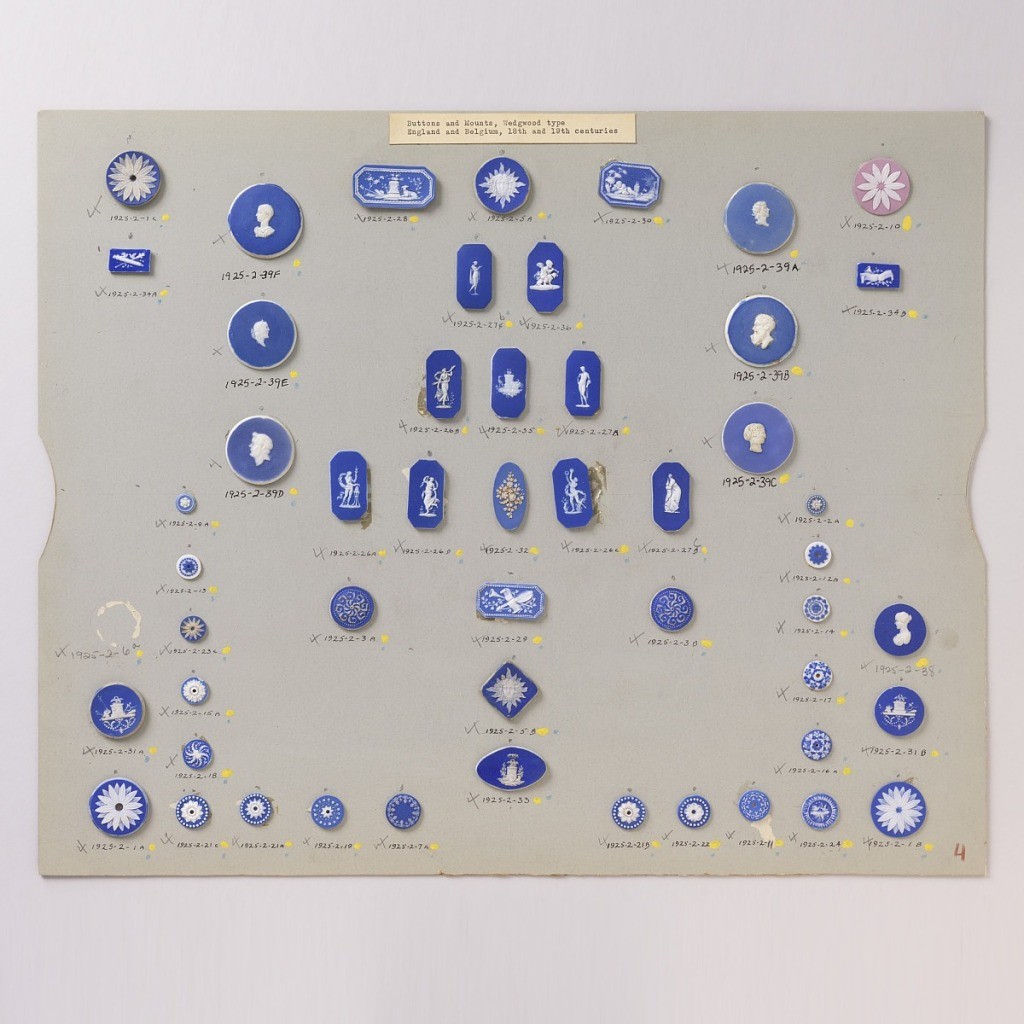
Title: Button
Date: late 18th century
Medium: Stoneware
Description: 1925-2-10: Circular medallion in the style of Wedgwood Jasper...;     1925-2-11: Circular mount in the style of Wedgwood Jasperware...;     1925-2-12-a: Two circular medallions in the style of Wedgwood J...;     1925-2-13: Circular medallion in the style of Wedgewood Jaspe...;     1925-2-14: Circular medallion in the style of Wedgwood Jasper...;     1925-2-15-a: Circular medallion in the style of Wedgwood Jasper...;     1925-2-16-a: Circular medallion in the style of Wedgwood Jasper...;     1925-2-17: Circular medallion in the style of Wedgwood Jasper...;     1925-2-18: Circular medallion in the style of Wedgwood Jasper...;     1925-2-19: Circular medallion in the style of Wedgwood Jasper...;     1925-2-1-a: Medallions in style of Wedgwood Jasperware; a twen...;     1925-2-1-b: Medallions in style of Wedgwood Jasperware; a twen...;     1925-2-1-c: Medallions in style of Wedgwood Jasperware; a twen...;     1925-2-1-d/p: Medallions in style of Wedgwood Jasperware; a twen...;     1925-2-21-a: Three circular medallions in the style of Wedgewoo...;     1925-2-21-b: Three circular medallions in the style of Wedgewoo...;     1925-2-21-c: Three circular medallions in the style of Wedgewoo...;     1925-2-22: Circular medallion in the style of Wedgewood Jaspe...;     1925-2-24: On card 450;     1925-2-26-a/d: Four octagonal mounts in the style of Wedgewood Ja...;     1925-2-27-a/c: Three octagonal mounts in the style of Wedgwood Ja...;     1925-2-28: Octagonal mount in the style of Wedgwood Jasperwar...;     1925-2-29: Octagonal mount in the style of Wedgwood Jasperwar...;     1925-2-2-a: Medallions in style of Wedgwood Jasperware, twelve...;     1925-2-30: Octagonal mount in the style of Wedgwood Jasperwar...;     1925-2-31-a,b: Three circular medallions in the style of Wedgwood...;     1925-2-32: Oval medallion in the style of Wedgwood Jasperware...;     1925-2-33: Oval medallion the style of Wedgwood Jasperware; o...;     1925-2-34-a,b: Two rectangular mounts in the style of Wedgwood Ja...;     1925-2-35: Octagonal mount in the style of Wedgwood Jasperwar...;     1925-2-36: Octagonal mount in the style of Wedgwood Jasperwar...;     1925-2-38: Circular medallion in the style of Wedgwood Jasper...;     1925-2-39-a/f: Six circular medallions in the style of Wedgwood J...;     1925-2-3-a,b: Medallions in the style of Wedgwood Jasperware - f...;     1925-2-5-a,b: Seven circular and one lozenge shaped medallions o...;     1925-2-5-a: Circular and lozenge shaped medallions or mounts i...;     1925-2-5-b: Circular and lozenge shaped medallions or mounts i...;     1925-2-5-c/g: Seven circular and one lozenge shaped medallions o...;     1925-2-6-a: Medallion or mount in the style of Wedgwood Jasper...;     1925-2-7-a: One circular medallion in the style of Wedgwood Ja...;     1925-2-9-a: One circular medallion in the style of Wedgwood Ja...